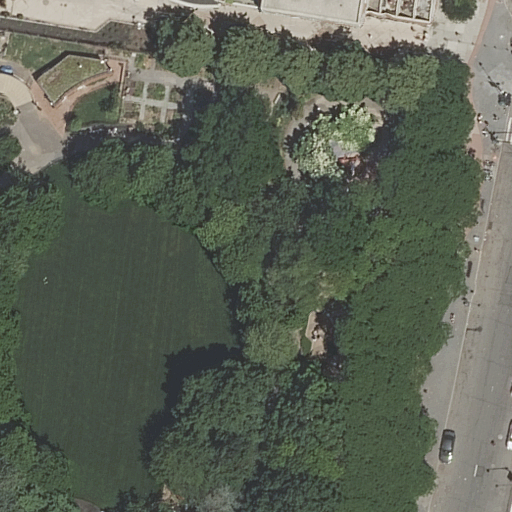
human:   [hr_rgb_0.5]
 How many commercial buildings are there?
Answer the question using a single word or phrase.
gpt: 0

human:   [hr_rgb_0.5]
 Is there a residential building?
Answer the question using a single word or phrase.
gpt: yes

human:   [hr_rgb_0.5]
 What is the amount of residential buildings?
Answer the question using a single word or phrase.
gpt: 1

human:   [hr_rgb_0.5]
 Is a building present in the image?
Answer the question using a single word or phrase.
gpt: yes

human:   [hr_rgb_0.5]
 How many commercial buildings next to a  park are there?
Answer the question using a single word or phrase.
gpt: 0

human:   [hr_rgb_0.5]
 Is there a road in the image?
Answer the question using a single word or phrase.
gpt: yes

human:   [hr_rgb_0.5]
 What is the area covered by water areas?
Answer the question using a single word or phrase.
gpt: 0m2

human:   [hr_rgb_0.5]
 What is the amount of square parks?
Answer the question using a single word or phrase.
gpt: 0

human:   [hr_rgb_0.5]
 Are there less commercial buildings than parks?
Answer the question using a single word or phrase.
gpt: yes

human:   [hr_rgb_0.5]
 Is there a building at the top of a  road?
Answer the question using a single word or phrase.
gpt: yes

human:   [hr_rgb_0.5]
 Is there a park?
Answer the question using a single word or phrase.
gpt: yes

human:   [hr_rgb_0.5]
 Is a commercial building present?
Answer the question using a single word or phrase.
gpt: no

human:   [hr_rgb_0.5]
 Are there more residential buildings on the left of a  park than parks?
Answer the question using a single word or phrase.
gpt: no

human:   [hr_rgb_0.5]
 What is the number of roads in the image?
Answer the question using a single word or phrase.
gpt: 3

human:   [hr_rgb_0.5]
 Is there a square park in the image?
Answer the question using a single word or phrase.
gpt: no

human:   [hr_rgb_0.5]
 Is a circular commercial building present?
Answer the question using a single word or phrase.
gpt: no

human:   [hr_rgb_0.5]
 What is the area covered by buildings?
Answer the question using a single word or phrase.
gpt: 2108m2

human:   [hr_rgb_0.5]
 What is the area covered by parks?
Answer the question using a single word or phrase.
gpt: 298m2

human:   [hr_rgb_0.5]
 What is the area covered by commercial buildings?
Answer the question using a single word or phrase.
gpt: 0m2

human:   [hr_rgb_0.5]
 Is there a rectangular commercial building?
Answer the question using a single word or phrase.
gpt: no

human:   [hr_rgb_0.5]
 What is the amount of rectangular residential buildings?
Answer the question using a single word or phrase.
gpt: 0

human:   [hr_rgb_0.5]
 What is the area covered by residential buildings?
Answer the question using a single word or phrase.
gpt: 2108m2

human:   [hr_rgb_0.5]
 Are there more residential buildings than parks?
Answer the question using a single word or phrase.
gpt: no

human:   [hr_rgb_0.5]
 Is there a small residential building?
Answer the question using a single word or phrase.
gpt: no

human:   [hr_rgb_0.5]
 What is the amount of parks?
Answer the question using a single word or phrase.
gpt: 2

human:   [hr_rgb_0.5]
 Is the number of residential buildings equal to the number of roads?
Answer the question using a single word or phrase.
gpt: no

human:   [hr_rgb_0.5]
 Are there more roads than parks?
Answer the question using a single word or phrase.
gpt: yes

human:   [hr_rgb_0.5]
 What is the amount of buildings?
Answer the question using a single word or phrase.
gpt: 1

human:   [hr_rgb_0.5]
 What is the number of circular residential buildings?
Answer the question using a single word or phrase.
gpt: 0

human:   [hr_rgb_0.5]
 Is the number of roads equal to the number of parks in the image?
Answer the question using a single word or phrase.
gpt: no

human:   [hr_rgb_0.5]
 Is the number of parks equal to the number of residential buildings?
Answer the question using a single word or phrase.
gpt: no

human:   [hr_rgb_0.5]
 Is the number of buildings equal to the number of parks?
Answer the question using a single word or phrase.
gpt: no

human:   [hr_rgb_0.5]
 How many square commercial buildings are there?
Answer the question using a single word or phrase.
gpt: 0

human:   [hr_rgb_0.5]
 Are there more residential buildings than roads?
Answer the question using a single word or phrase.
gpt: no

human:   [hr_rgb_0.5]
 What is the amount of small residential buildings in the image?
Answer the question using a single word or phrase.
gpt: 0

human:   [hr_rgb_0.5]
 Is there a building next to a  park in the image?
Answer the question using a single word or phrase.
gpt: yes

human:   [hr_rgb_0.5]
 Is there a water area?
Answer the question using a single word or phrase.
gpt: no

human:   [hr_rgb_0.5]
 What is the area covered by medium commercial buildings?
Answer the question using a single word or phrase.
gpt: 0m2

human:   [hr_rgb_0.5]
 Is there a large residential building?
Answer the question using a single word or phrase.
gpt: yes

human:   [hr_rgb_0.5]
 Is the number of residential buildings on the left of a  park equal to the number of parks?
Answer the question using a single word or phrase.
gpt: no

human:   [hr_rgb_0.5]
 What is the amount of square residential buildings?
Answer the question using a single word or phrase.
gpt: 0

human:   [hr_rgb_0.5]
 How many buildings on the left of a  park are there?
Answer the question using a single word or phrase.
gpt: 0

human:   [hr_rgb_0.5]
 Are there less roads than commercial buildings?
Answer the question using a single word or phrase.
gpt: no

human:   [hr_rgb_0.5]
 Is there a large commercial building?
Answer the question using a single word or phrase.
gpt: no

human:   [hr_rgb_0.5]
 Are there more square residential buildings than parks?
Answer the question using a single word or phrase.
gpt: no

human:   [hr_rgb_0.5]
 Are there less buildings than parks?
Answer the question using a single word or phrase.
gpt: yes

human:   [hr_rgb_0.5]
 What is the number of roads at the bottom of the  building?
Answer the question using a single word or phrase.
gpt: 3

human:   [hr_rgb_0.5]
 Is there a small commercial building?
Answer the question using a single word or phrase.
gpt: no

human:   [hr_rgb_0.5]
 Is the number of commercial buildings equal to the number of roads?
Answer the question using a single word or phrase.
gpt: no

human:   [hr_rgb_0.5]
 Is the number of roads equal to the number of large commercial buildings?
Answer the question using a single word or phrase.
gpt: no

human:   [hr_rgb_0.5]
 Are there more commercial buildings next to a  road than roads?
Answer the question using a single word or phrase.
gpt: no

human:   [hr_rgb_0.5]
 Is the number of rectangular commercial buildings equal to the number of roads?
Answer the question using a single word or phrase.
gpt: no

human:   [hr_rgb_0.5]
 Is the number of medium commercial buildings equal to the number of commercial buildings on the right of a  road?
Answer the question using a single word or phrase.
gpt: yes

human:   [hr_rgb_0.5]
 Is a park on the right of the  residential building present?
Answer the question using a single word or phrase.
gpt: no

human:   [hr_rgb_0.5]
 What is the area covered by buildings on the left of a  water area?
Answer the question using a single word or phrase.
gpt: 0m2

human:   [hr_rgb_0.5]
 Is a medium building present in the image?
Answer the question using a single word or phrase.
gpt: no

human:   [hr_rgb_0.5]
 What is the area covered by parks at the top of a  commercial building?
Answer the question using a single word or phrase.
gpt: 0m2

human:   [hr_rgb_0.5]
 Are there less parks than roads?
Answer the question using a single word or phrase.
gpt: yes

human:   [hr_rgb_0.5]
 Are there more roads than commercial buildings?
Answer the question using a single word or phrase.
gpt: yes

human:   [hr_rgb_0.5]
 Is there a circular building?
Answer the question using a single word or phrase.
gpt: no

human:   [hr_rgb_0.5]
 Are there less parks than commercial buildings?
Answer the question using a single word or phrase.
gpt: no

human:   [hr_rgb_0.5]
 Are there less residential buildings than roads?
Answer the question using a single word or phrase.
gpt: yes

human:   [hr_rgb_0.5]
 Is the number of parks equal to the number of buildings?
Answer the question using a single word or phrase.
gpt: no

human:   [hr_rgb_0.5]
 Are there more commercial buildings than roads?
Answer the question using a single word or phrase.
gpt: no